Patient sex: M
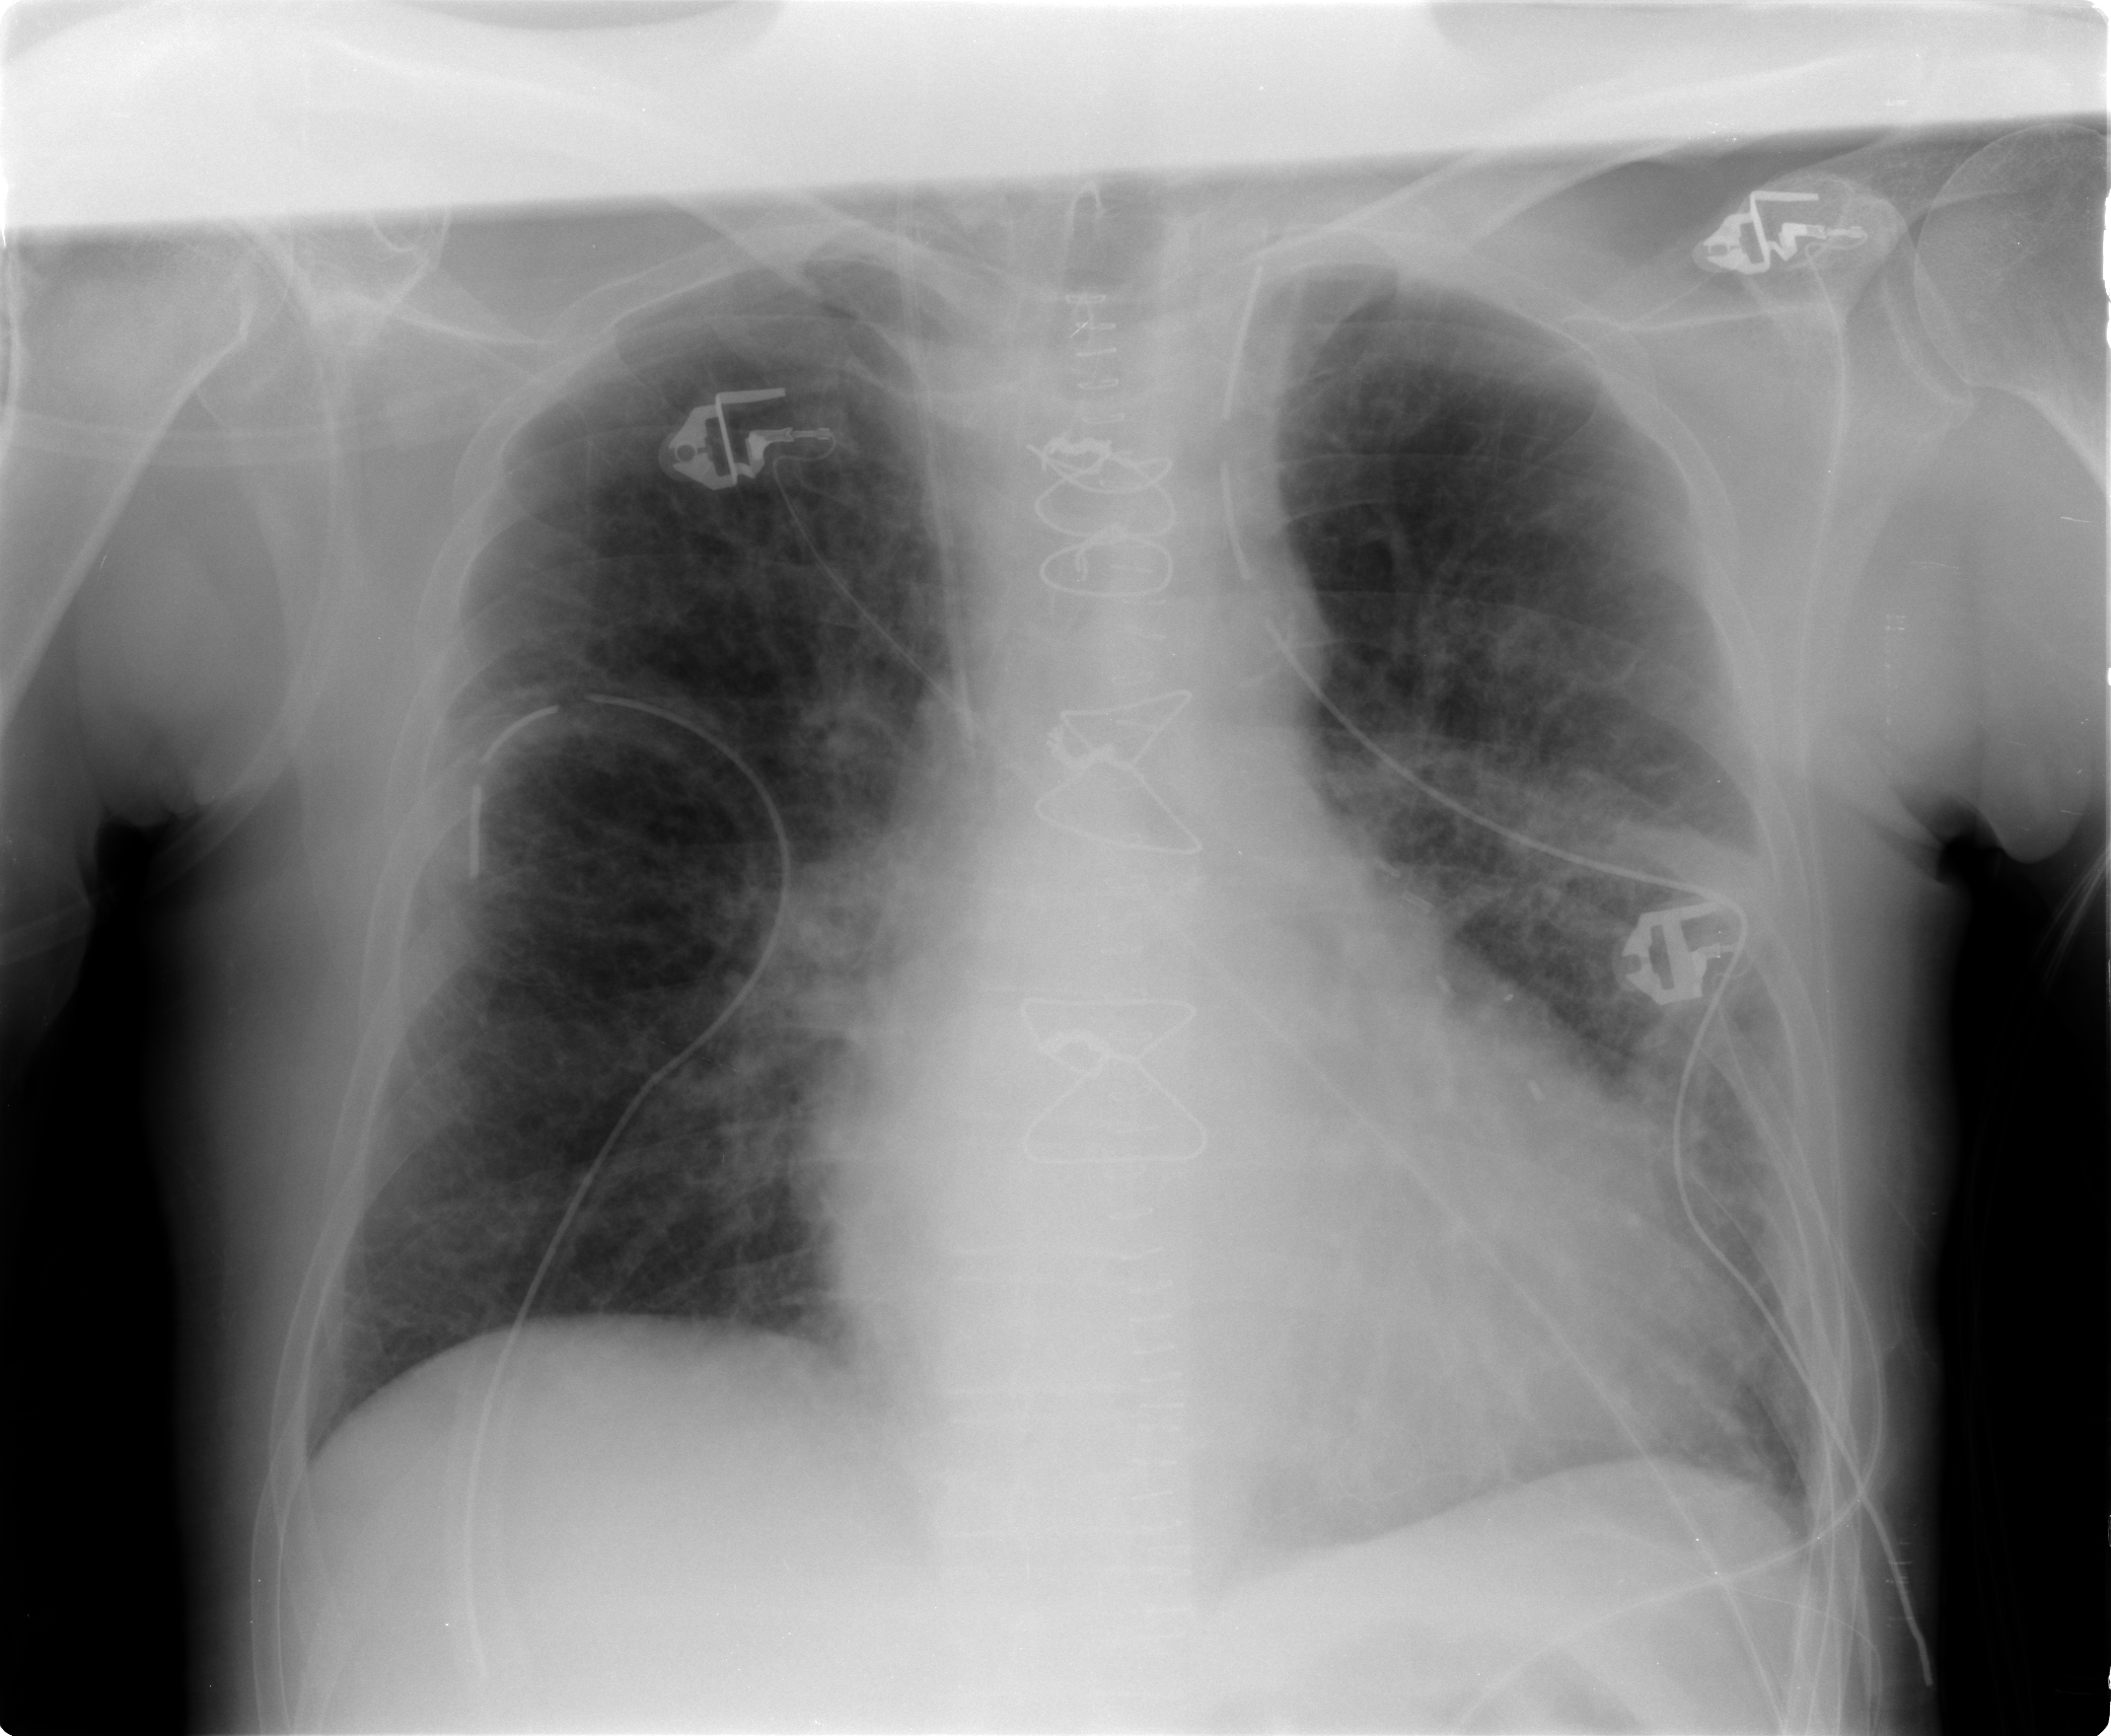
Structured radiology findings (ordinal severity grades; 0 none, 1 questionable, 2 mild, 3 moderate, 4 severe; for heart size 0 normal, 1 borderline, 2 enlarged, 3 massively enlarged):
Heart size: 2
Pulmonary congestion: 2
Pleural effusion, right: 0
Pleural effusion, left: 0
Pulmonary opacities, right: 0
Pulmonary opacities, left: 0
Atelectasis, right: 2
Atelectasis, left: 2